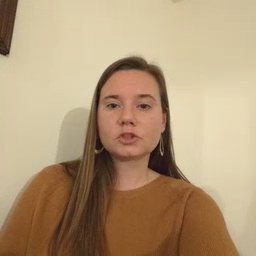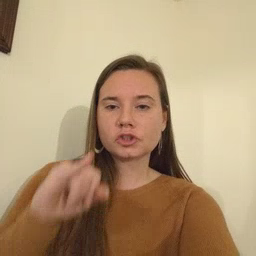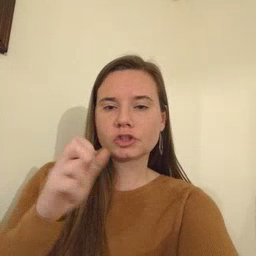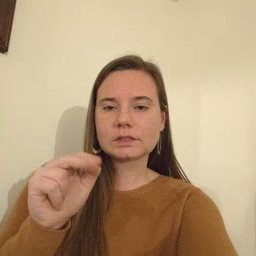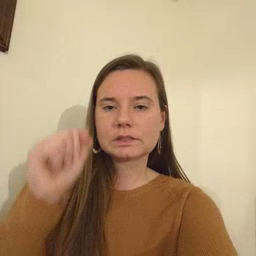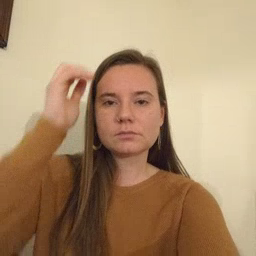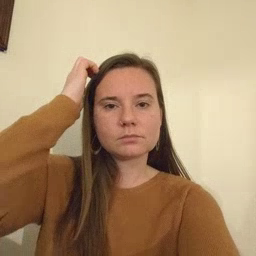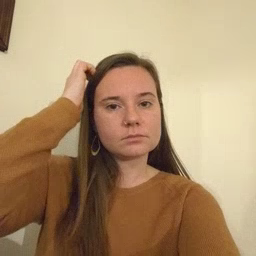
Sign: jeans